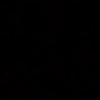
Label: space